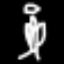
Label: angel